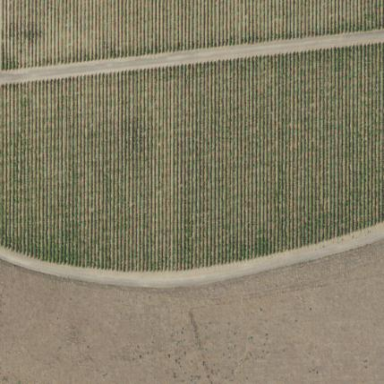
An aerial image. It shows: Vineyard with grape crops.